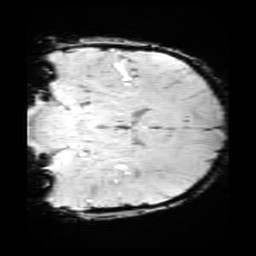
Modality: SWI
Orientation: coronal
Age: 11
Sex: male
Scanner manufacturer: siemens
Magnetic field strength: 3 T
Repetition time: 0.027 s
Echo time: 0.02 s